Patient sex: M
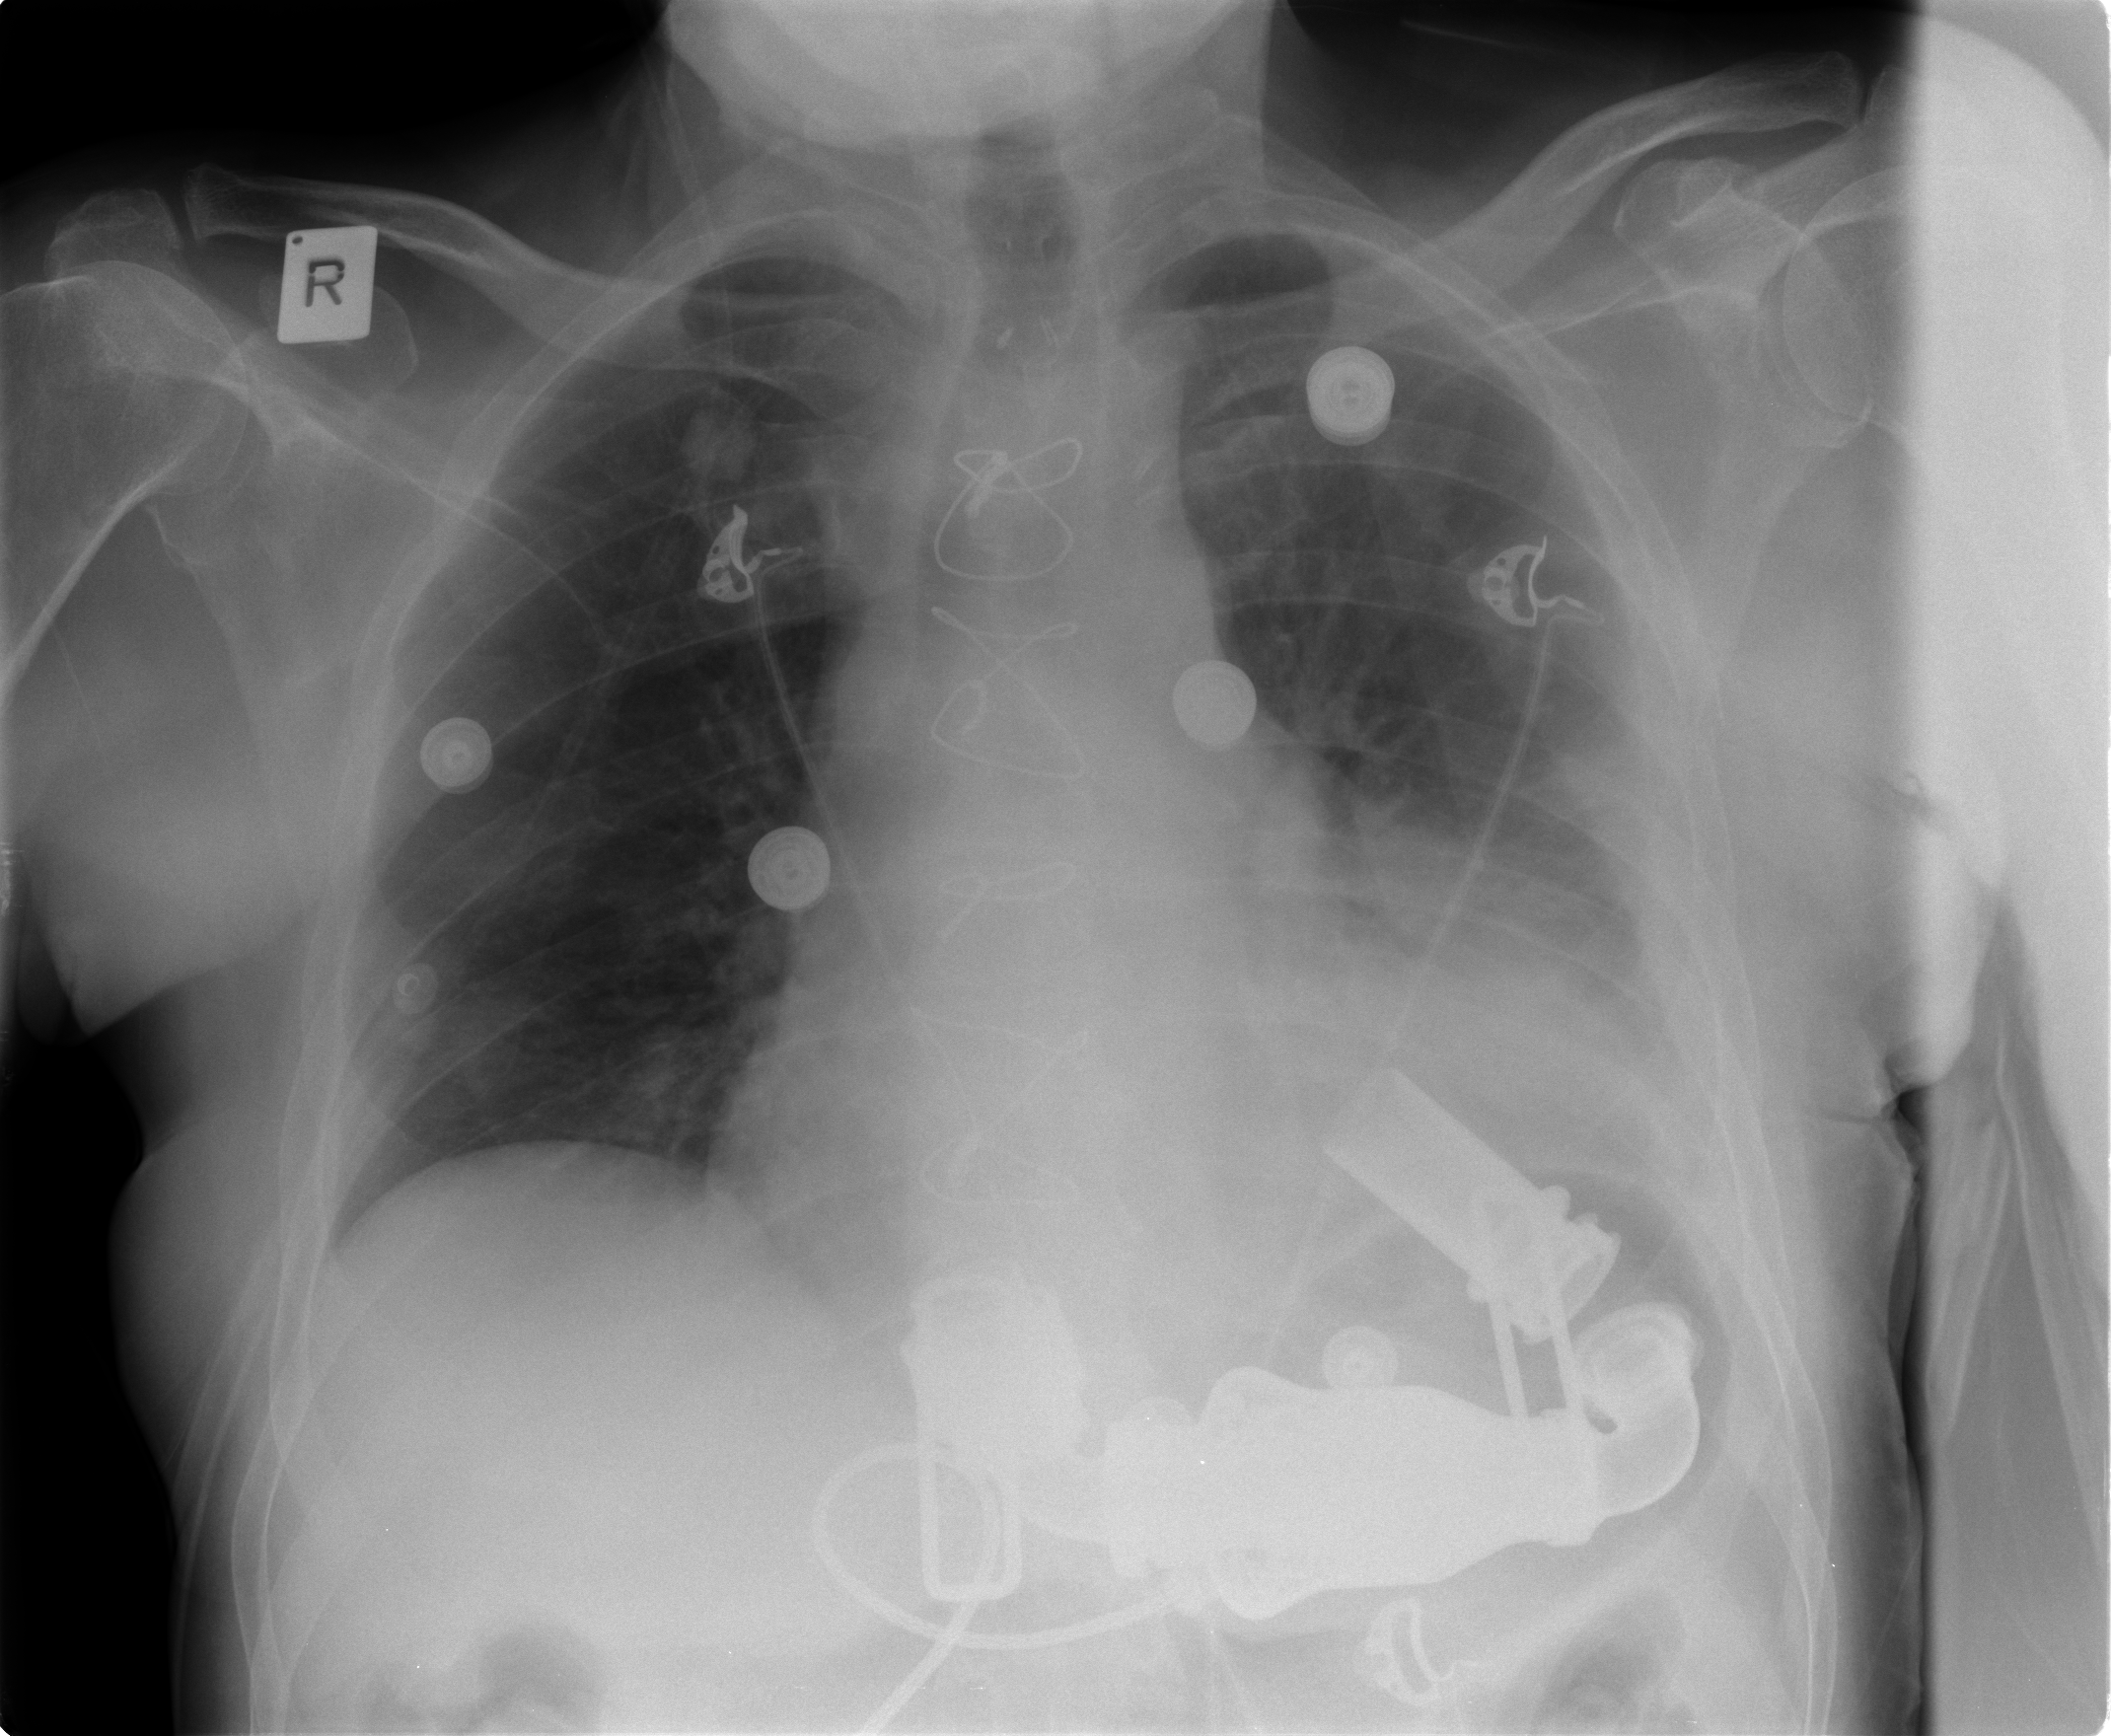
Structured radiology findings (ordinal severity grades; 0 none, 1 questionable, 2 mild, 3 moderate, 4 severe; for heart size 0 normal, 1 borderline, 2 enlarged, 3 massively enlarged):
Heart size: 2
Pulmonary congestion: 2
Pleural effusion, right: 0
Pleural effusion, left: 3
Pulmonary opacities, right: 0
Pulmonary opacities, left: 2
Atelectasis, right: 0
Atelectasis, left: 3